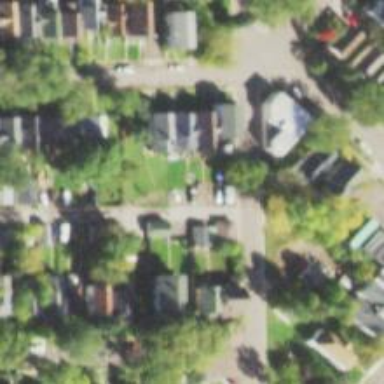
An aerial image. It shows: Alleyway designated as service road.